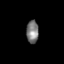
Tissue: skin
Cell type: Epithelial cells
Senescence score: 0.179
Nuclear area (px): 273
Mean DAPI intensity: 122.758